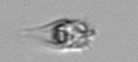
Label: Mesodinium